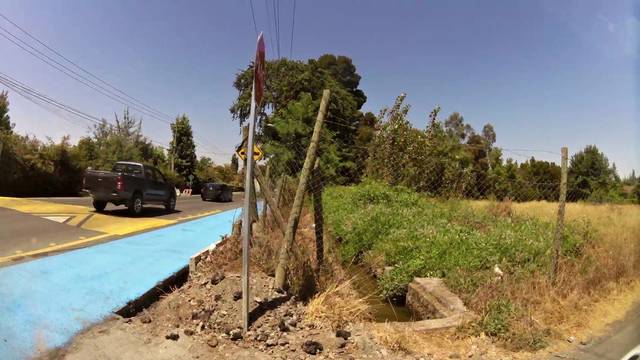
Region: Chile
Coordinates: -34.993, -71.207